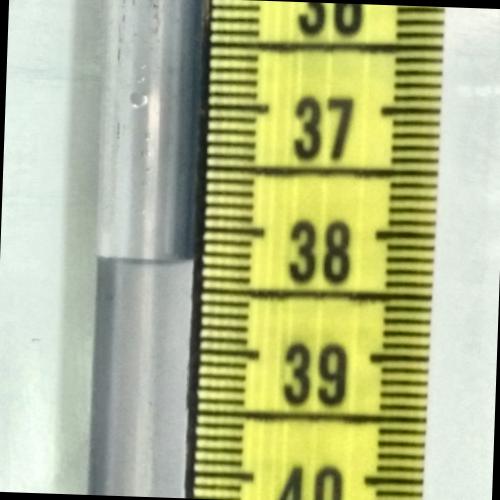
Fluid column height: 38.3 cm